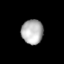
Tissue: lung
Cell type: Fibroblasts
Senescence score: 0.5655
Nuclear area (px): 520
Mean DAPI intensity: 178.329